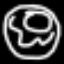
Label: donut